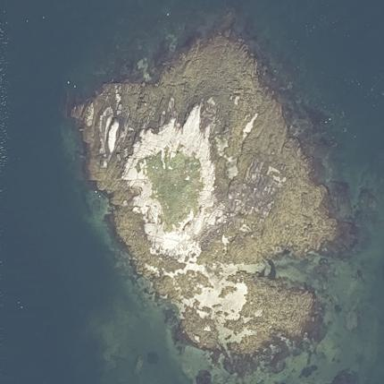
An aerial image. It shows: Island with natural coastline.